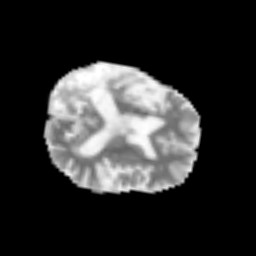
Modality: MD
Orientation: axial
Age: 67
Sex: male
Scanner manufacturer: siemens
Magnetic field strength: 3 T
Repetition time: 3.2 s
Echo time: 0.081 s